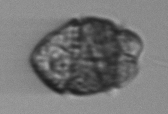
Label: Margalefidinium